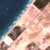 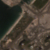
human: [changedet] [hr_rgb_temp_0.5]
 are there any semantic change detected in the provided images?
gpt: A small peninsula was realized along the shore.